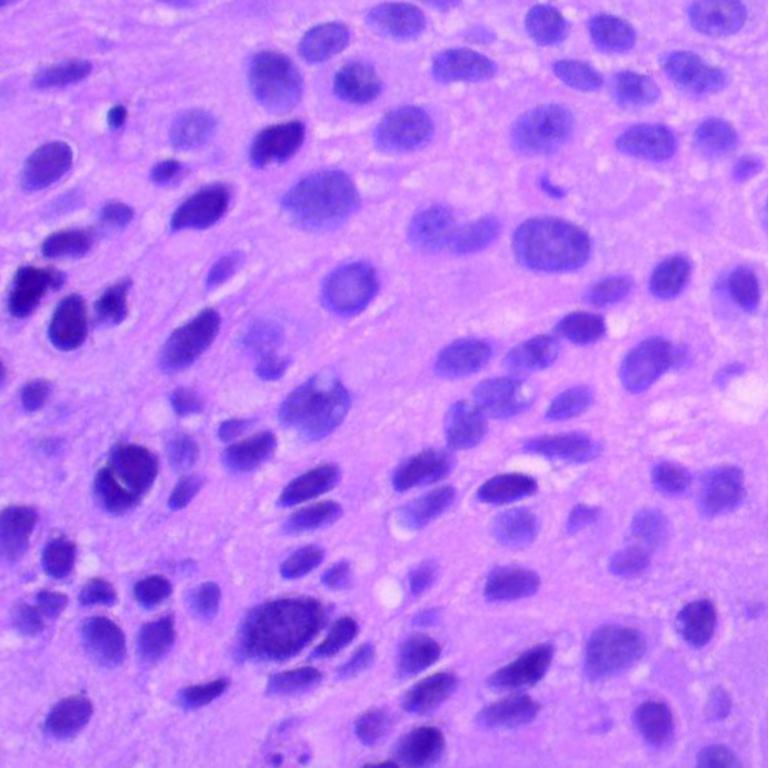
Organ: lung
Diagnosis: squamous carcinomas